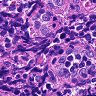
Metastatic tissue present: no